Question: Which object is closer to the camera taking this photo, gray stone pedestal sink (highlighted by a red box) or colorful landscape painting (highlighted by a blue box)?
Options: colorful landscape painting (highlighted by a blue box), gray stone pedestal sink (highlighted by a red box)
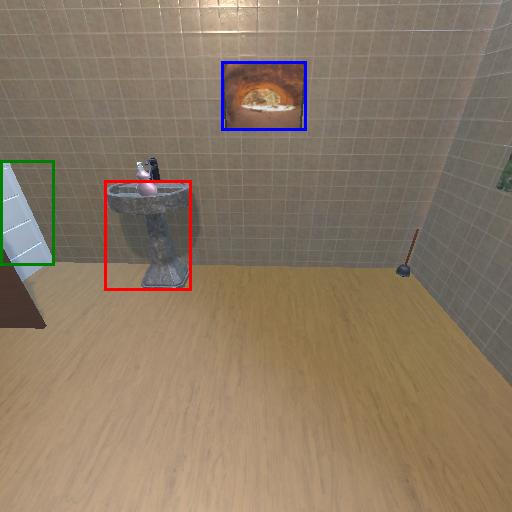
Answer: colorful landscape painting (highlighted by a blue box)